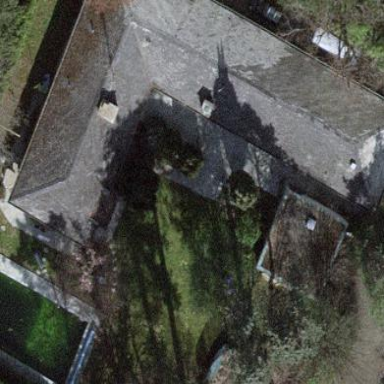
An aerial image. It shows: Garden enclosed by fence.